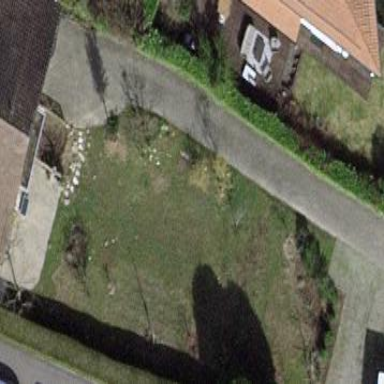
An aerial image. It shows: Garden surrounded by fence.